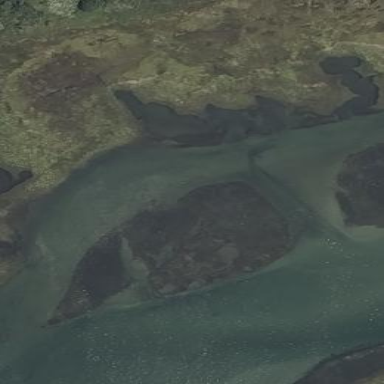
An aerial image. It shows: Saltmarsh wetland.